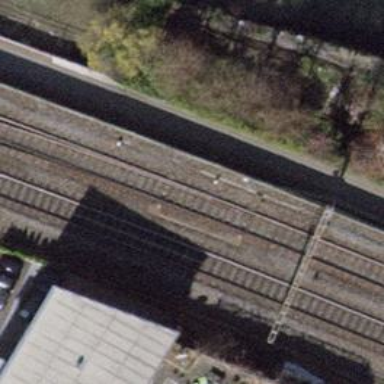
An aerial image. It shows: Railway switch.